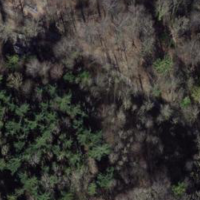
EUNIS habitat code: 41
Species observed at this site:
Aegopodium podagraria